Question: I would like to show the y values every 0.5 units, but leave the ticks frequency as it is now. How can I do it?
This is my code:
'''
#plotting
ax1.errorbar('Sampling', 'y', data=df3_sub_DP)
ax2 = ax1.twinx() # instantiate a second axes that shares the same x-axis
ax2.errorbar('Sampling', 'DES', data=df3_sub_DP)
ax2.set(yticklabels=[])
ax2.set(ylabel=None)
# tidy up the figure
ax1.set_ylim((0, 2))
ax2.set_ylim((0, 0.7))
#### some attempts but not working
#ax1.yaxis.set_ticks(np.arange(0, 2, 0.5))
#ax1.yaxis.set_major_locator(plt.MaxNLocator(6))
plt.show()
'''
Thank you
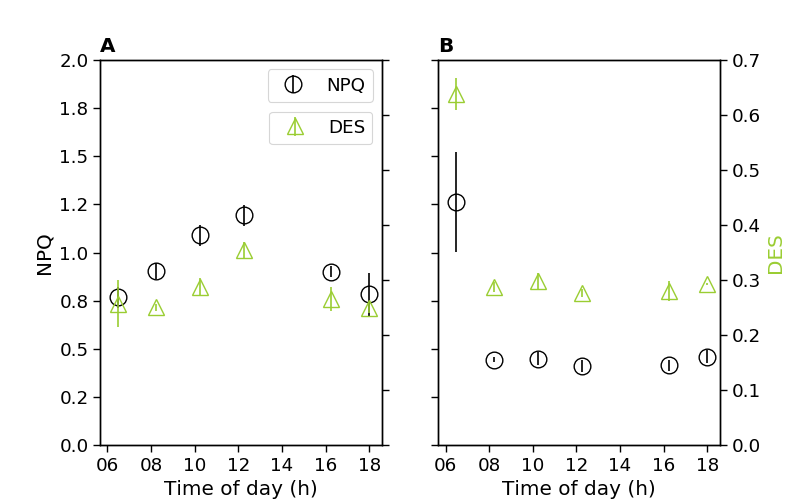
Answer: You can make use of major and minor ticks:
'''
import numpy as np
import seaborn as sns
import matplotlib.pyplot as plt
# Some data and the plot
x = np.linspace(0, 2, 20)
y = .5 * x + 1
ax = sns.lineplot(x=x, y=y)
# The labels you want
minor_ticks = np.arange(1, 2.1, .5) # y values for every .5 units
# The ticks you want
major_ticks = [1.2, 1.7, 1.9] # I've choosen some. You use yours
# Joining things together
g.set_yticks(minor_ticks, minor=True)
g.set_yticklabels(minor_ticks, minor=True)
g.set_yticks(major_ticks, minor=False)
g.set_yticklabels([], minor=False) # No labels
# And here's the trick: we set minor ticks length to zero,
# so that only the labels are shown:
ax.tick_params(which="minor", axis="y", length=0)
plt.show()
'''
<URL>